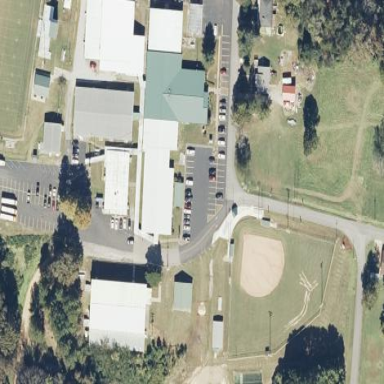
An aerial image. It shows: School.